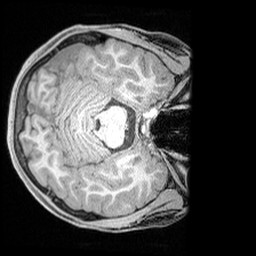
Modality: T1w
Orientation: axial
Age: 9
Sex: female
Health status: ill
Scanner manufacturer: siemens
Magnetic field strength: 3 T
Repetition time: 1.6 s
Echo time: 0.00179 s